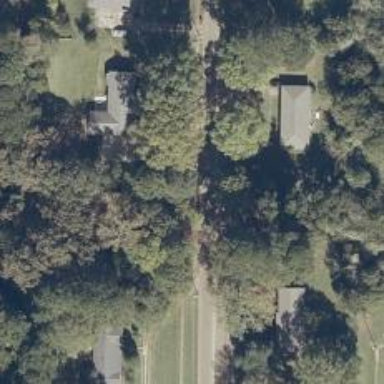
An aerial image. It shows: Driveway leading to service road.